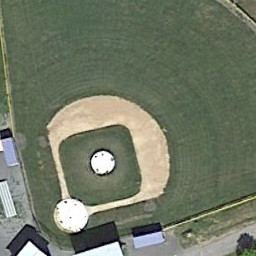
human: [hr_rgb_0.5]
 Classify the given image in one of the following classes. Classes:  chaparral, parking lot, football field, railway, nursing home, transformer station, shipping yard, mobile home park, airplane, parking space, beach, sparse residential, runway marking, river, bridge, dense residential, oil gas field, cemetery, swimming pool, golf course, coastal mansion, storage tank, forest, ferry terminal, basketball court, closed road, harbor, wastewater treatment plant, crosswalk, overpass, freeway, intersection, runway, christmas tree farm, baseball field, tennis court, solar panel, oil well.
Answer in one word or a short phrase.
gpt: baseball field